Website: home-depot
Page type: customer-info-address
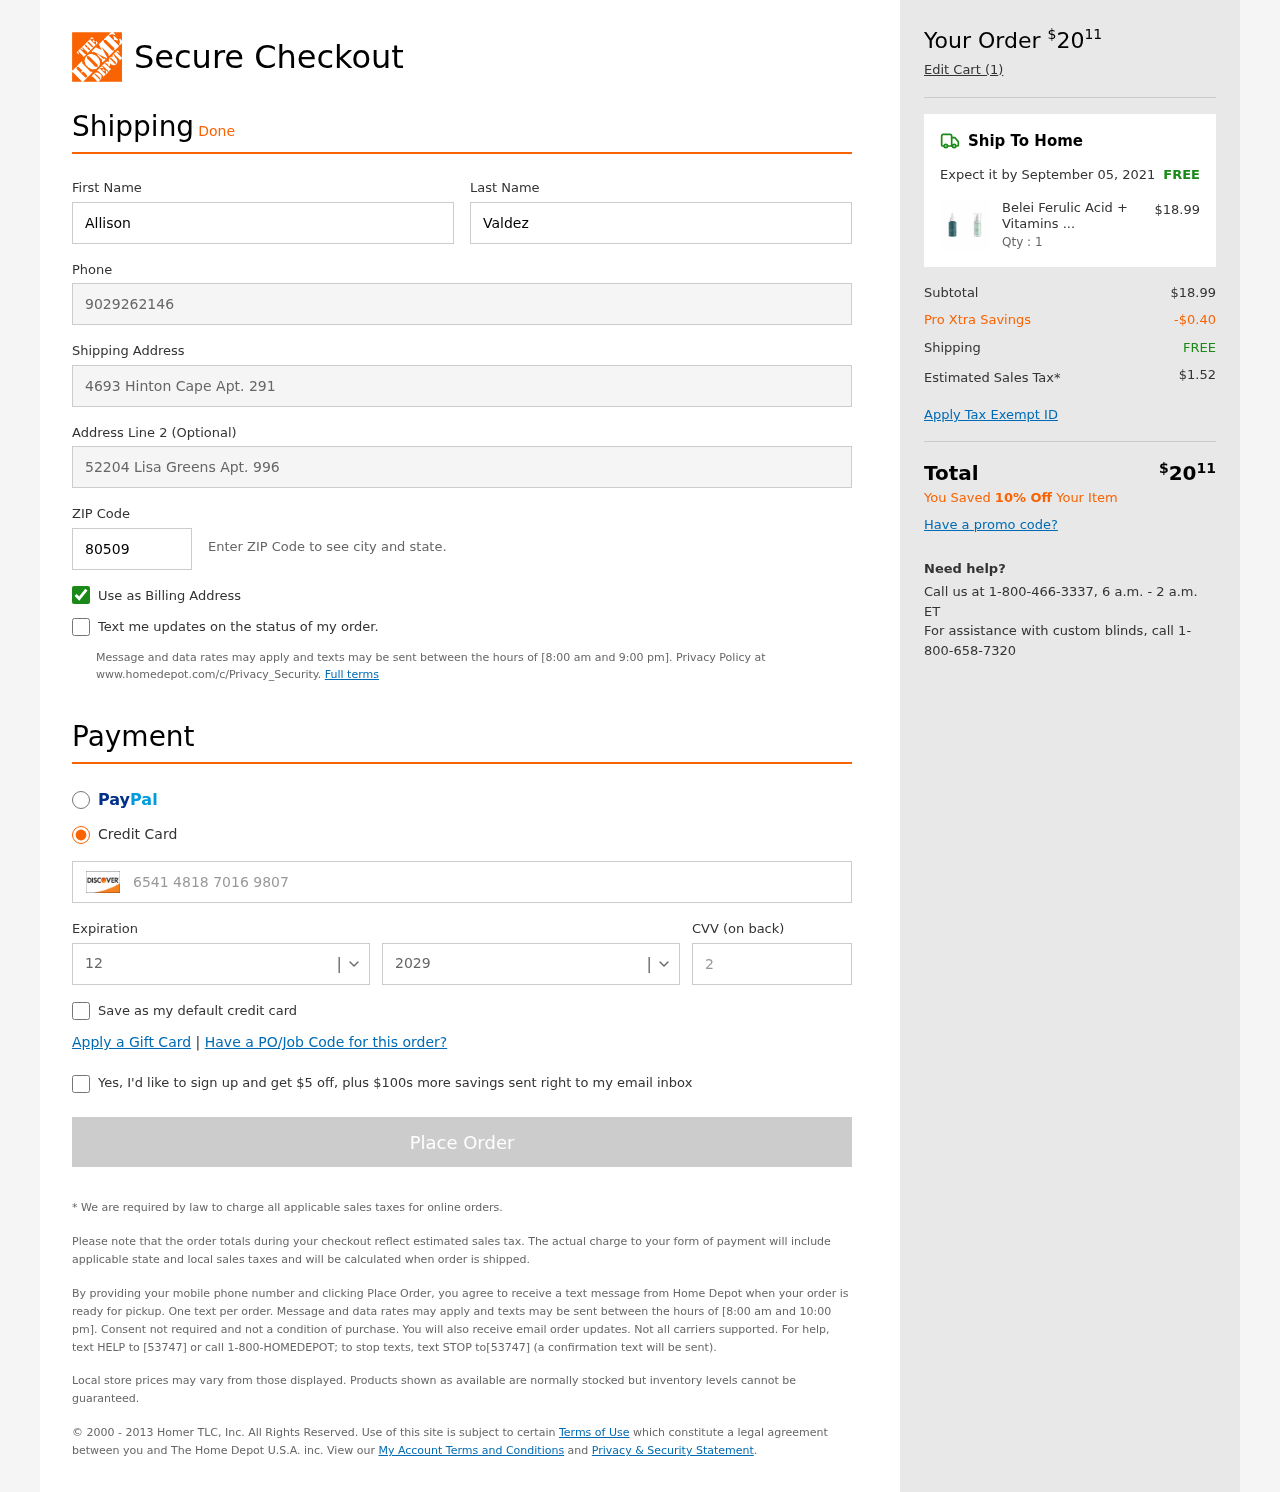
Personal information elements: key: PII_CARD_CVV
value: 267
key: PII_CARD_EXPIRY_MONTH
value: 12
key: PII_CARD_EXPIRY_YEAR
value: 29
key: PII_CARD_NUMBER
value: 6541 4818 7016 9807
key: PII_FIRSTNAME
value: Allison
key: PII_LASTNAME
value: Valdez
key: PII_PHONE
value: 9029262146
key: PII_POSTCODE
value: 80509
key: PII_STREET
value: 4693 Hinton Cape Apt. 291
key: PII_STREET2
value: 52204 Lisa Greens Apt. 996
Product elements: key: PRODUCT1_NAME
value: Belei Ferulic Acid + Vitamins C and E Serum, Fragrance Free, Paraben Free, 1 Fluid Ounce (30 mL) & H
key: PRODUCT1_PRICE
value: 18.99
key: PRODUCT1_QUANTITY
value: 1
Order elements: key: ORDER_TOTAL
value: $2011
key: ORDER_NUM_ITEMS
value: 1
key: ORDER_DELIVERY_DATE
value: September 05, 2021
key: ORDER_SHIPPING_COST
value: FREE
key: ORDER_SUBTOTAL
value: $18.99
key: ORDER_DISCOUNT
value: -$0.40
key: ORDER_SHIPPING_COST2
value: FREE
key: ORDER_TAX
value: $1.52
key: ORDER_TOTAL2
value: $2011
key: ORDER_SAVINGS_MESSAGE
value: You Saved 10% Off Your Item